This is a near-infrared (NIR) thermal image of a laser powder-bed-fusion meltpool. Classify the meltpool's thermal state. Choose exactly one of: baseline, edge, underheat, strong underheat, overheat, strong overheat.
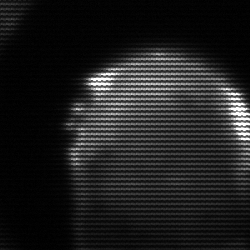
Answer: edge